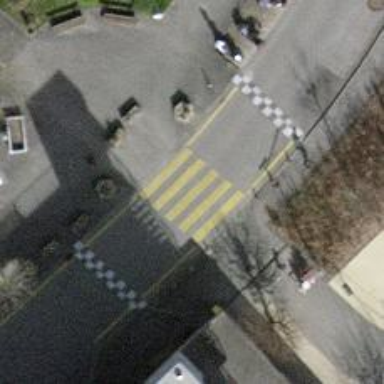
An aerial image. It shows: Uncontrolled zebra crossing with zebra markings.